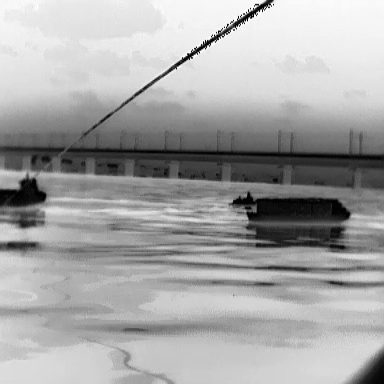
There is a liner in the infrared image.